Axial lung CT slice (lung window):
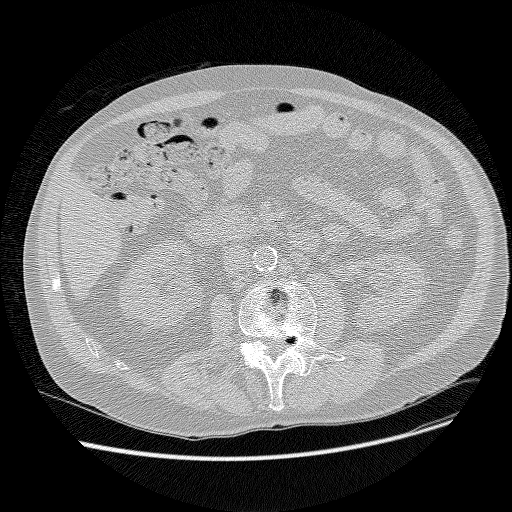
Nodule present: no